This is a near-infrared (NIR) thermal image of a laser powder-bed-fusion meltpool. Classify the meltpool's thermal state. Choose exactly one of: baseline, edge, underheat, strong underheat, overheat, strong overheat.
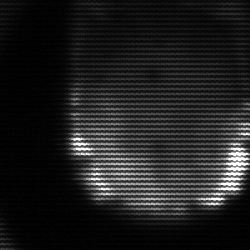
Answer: edge